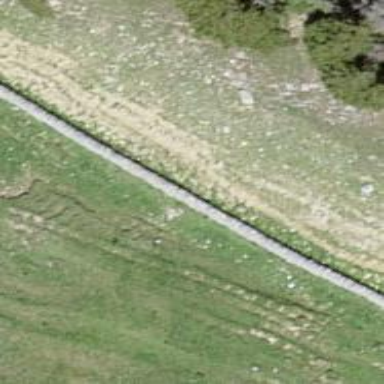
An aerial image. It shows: Dry stone wall barrier.